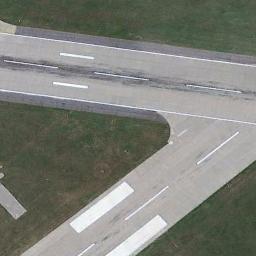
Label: runway